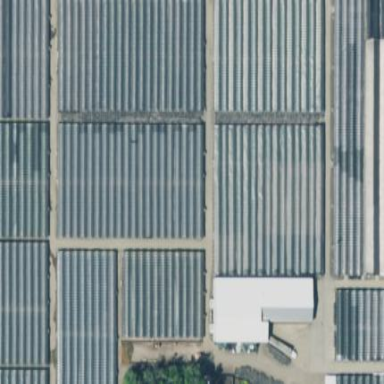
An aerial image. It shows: Greenhouse.